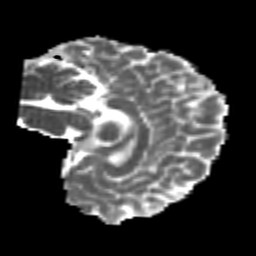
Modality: MD
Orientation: sagittal
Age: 26
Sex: female
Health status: healthy
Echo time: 0.074 s